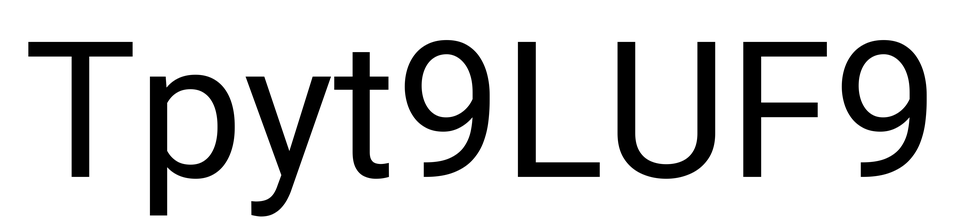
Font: Roboto_Regular